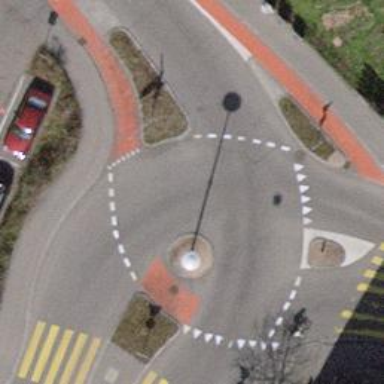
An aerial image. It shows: Mini roundabout on the road.